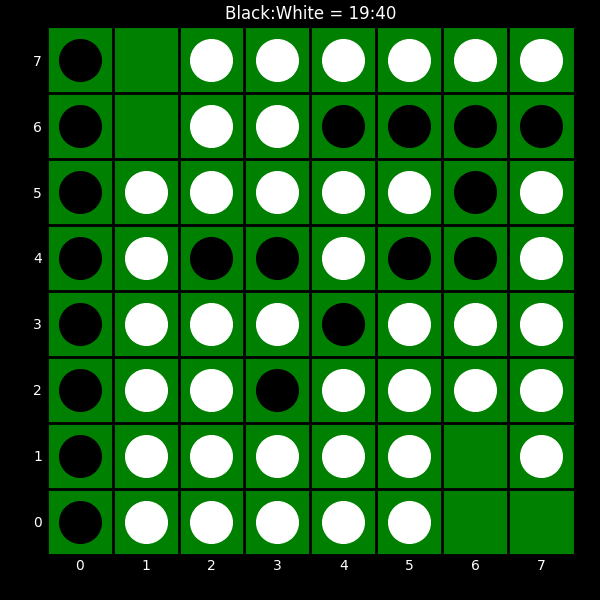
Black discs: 19
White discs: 40